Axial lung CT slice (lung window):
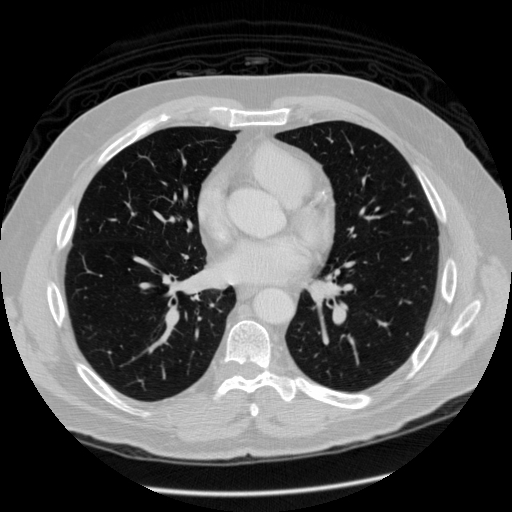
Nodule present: no